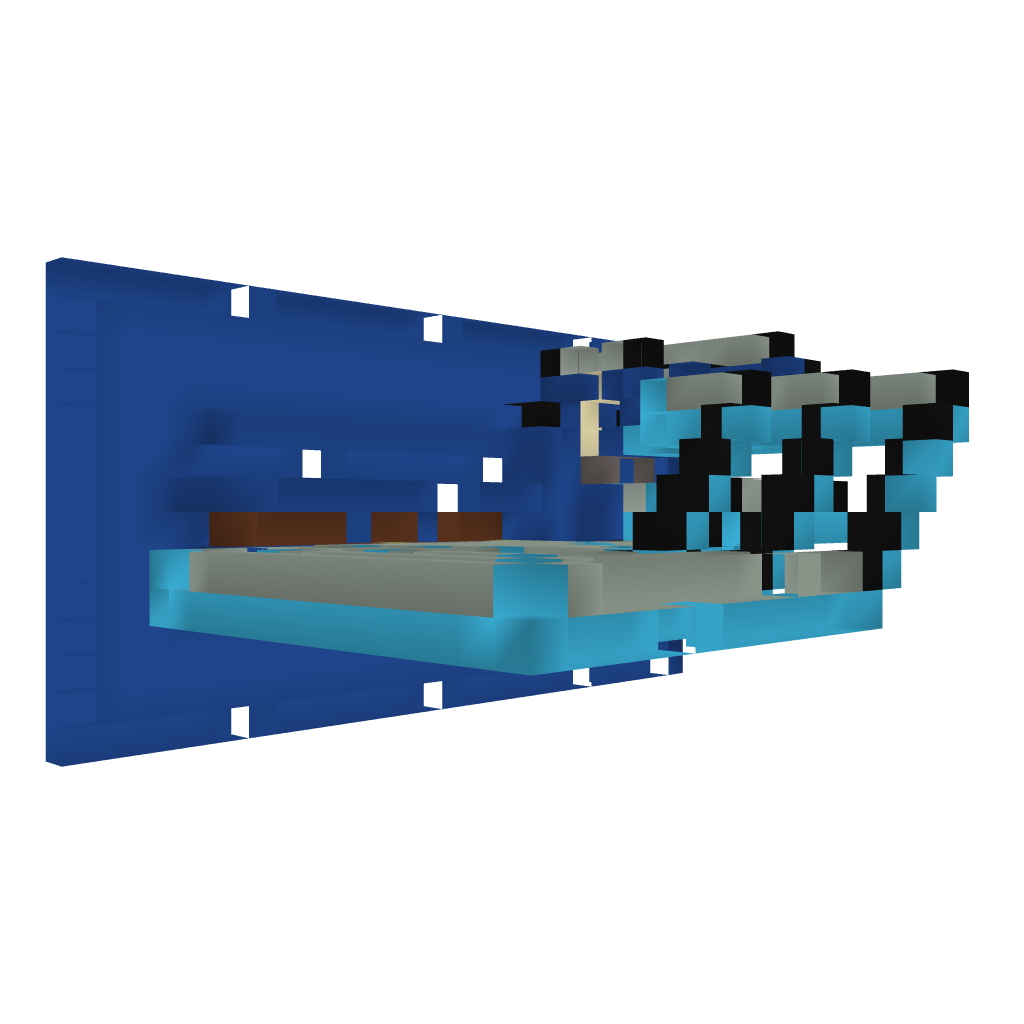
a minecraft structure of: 9-buttons with light